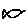
Label: fish